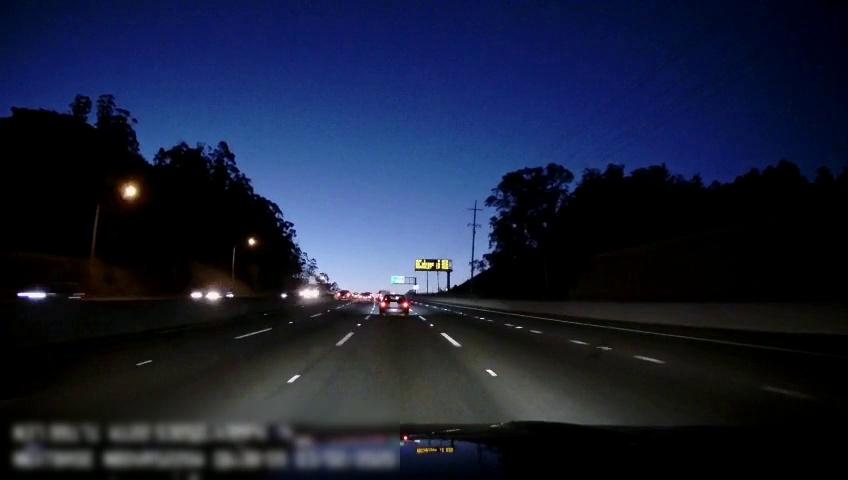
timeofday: Night
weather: Other
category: Drivable Space
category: Vehicles | SUV
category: Vehicles | Car
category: Vehicles | Truck
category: Vehicles | Car
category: Vehicles | SUV
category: Vehicles | Car
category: Vehicles | SUV
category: Lanes | Alternate Lane
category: Lanes | Alternate Lane
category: Lanes | Current Lane
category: Lanes | Current Lane
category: Lanes | Alternate Lane
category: Lanes | Alternate Lane
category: Traffic | Signs